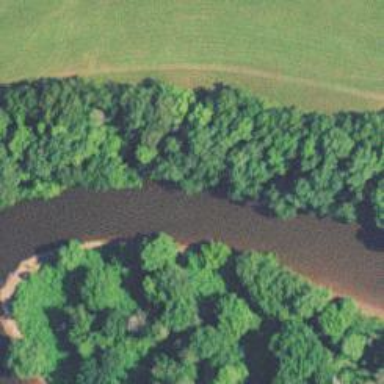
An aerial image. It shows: Beautiful river scene.